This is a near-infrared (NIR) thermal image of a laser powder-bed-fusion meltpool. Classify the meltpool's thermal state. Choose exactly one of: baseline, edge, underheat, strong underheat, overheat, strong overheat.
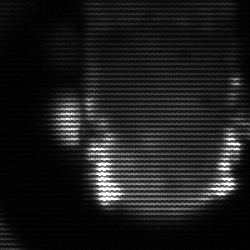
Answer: baseline